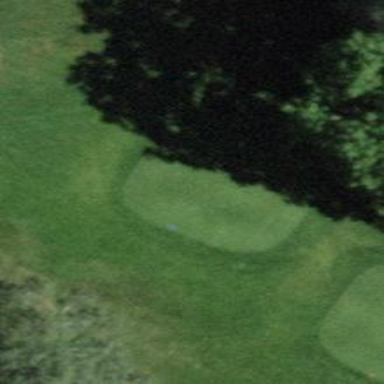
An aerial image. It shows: Golf tee on grassy land.